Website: lowes
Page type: billing-address
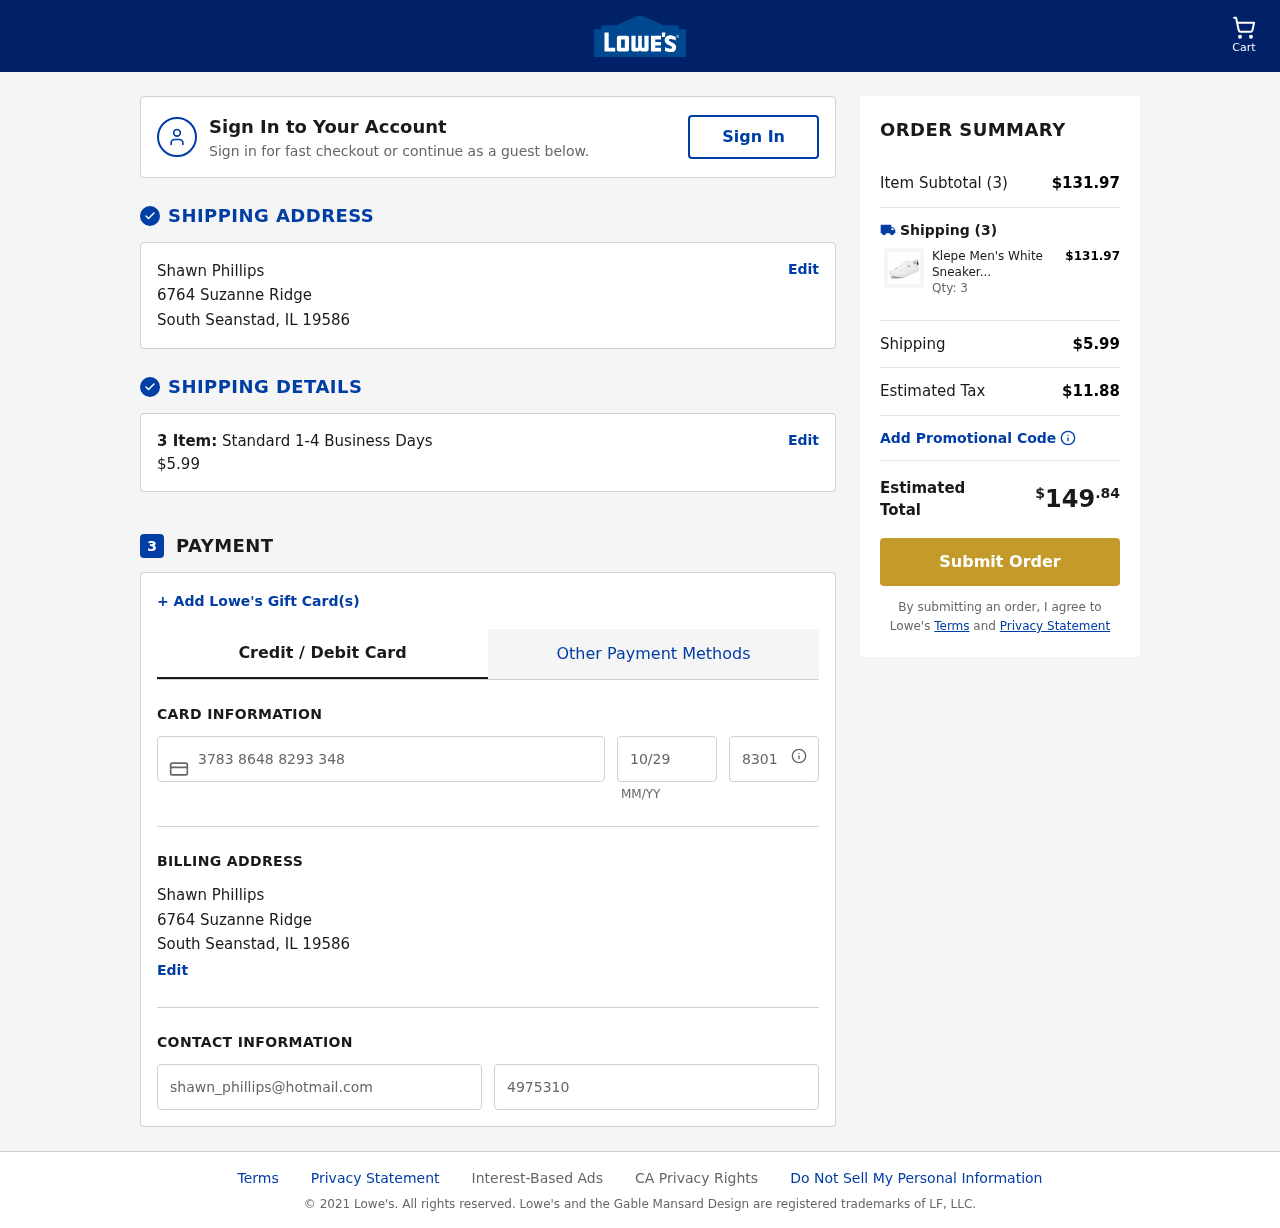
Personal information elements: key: PII_CARD_CVV
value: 8301
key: PII_CARD_EXPIRY
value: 10/29
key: PII_CARD_NUMBER
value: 3783 8648 8293 348
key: PII_CITY
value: South Seanstad
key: PII_EMAIL
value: shawn_phillips@hotmail.com
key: PII_FULLNAME
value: Shawn Phillips
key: PII_PHONE
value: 4975310840
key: PII_POSTCODE
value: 19586
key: PII_STATE_ABBR
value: IL
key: PII_STREET
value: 6764 Suzanne Ridge
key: PII_FULLNAME2
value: Shawn Phillips
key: PII_CITY2
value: South Seanstad
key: PII_STATE_ABBR2
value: IL
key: PII_POSTCODE_FULL
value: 19586
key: PII_POSTCODE_NUMERIC
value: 19586
Product elements: key: PRODUCT1_NAME
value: Klepe Men's White Sneakers- 7 UK (41 EU) (8 US) (A12/WHT)
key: PRODUCT1_PRICE
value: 43.99
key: PRODUCT1_QUANTITY
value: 3
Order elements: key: ORDER_NUM_ITEMS
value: Cart
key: ORDER_NUM_ITEMS
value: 3 Item:
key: ORDER_NUM_ITEMS
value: Item Subtotal (3)
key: ORDER_SHIPPING_COST
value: $5.99
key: ORDER_SUBTOTAL
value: $131.97
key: ORDER_TAX
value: $11.88
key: ORDER_TOTAL
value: $149.84